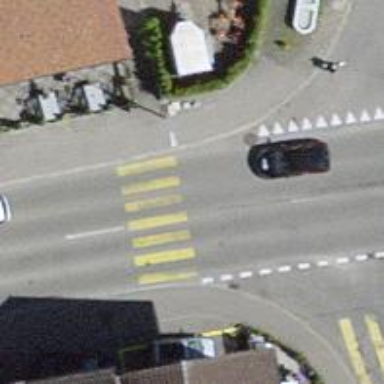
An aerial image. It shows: Marked crossing on the road.